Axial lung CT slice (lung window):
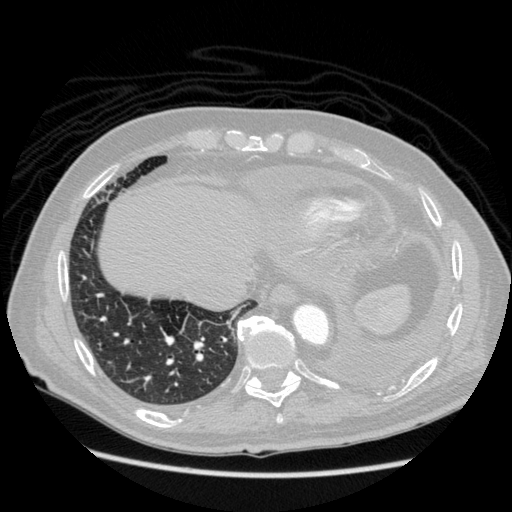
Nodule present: no